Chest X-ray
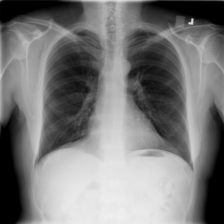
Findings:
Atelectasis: negative
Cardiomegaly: negative
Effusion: negative
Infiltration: negative
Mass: negative
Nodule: negative
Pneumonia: negative
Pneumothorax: negative
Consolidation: negative
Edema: negative
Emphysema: negative
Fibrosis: negative
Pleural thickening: negative
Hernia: negative